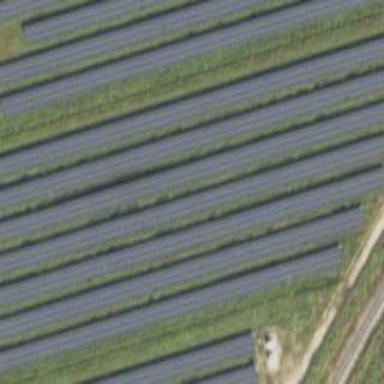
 consisting of solar photovoltaic panels."